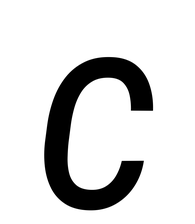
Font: Roboto-Italic_Condensed_Italic